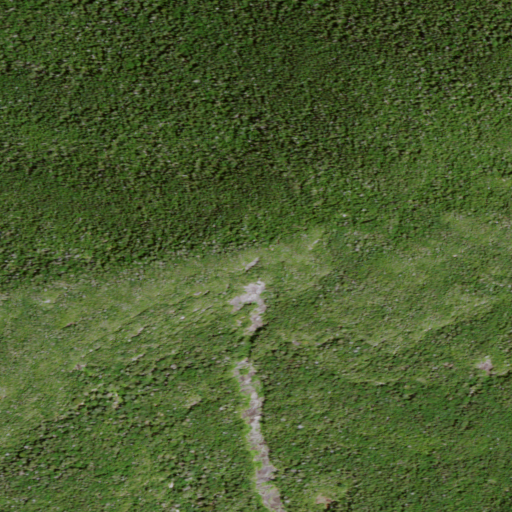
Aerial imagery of mountain in New York named Mount Redfield containing only evergreen forest